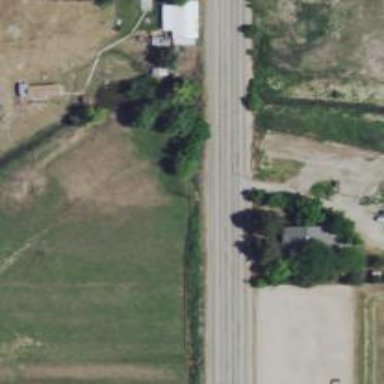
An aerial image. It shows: Tertiary road.